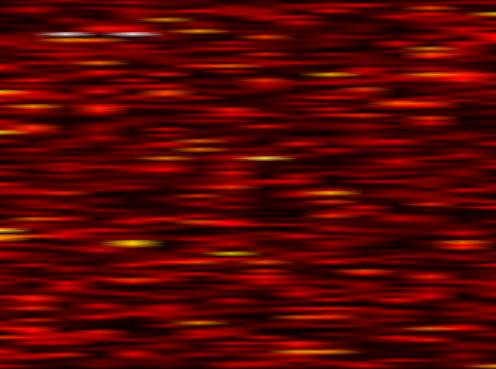
Label: WOLA